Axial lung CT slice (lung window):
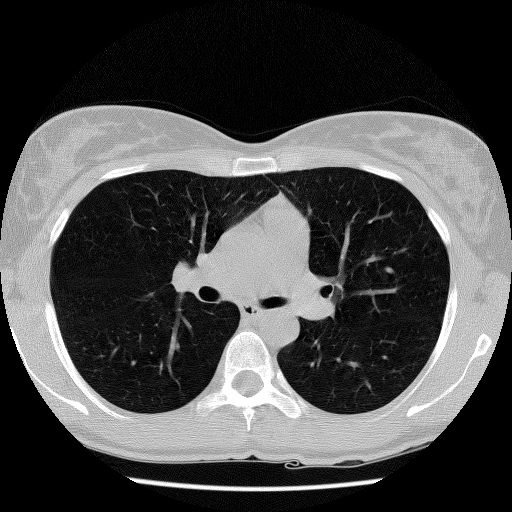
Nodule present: no